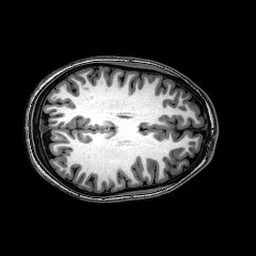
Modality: T1w
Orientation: axial
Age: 18
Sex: female
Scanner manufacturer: philips
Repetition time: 0.008246 s
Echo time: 0.00379 s